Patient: sex M, age 65
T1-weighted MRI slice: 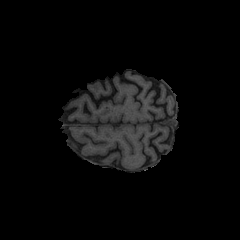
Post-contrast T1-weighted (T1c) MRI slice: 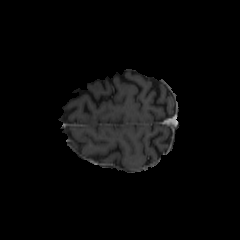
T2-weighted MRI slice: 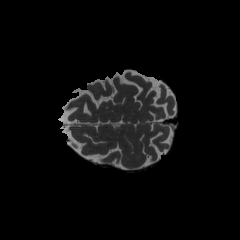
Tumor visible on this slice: no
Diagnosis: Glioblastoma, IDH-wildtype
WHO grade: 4